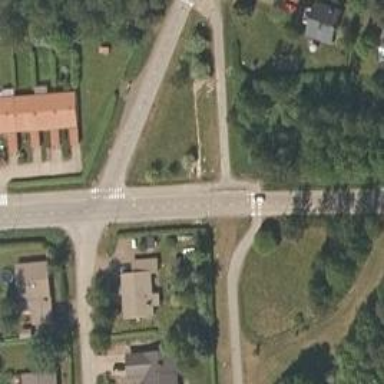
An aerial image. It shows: Asphalt cycleway.